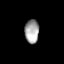
Tissue: lung
Cell type: Endothelial cells
Senescence score: 0.5966
Nuclear area (px): 332
Mean DAPI intensity: 161.41